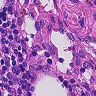
Metastatic tissue present: no